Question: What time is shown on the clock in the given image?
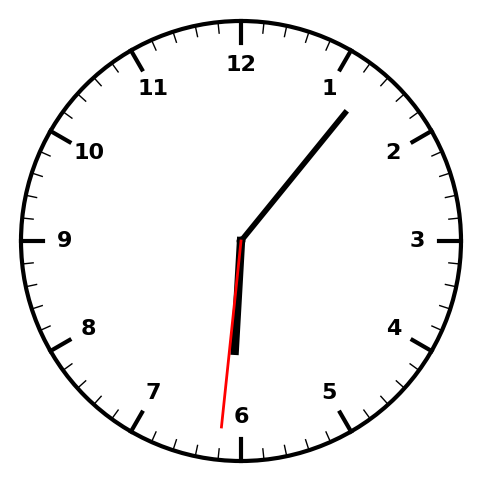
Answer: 06:06:31